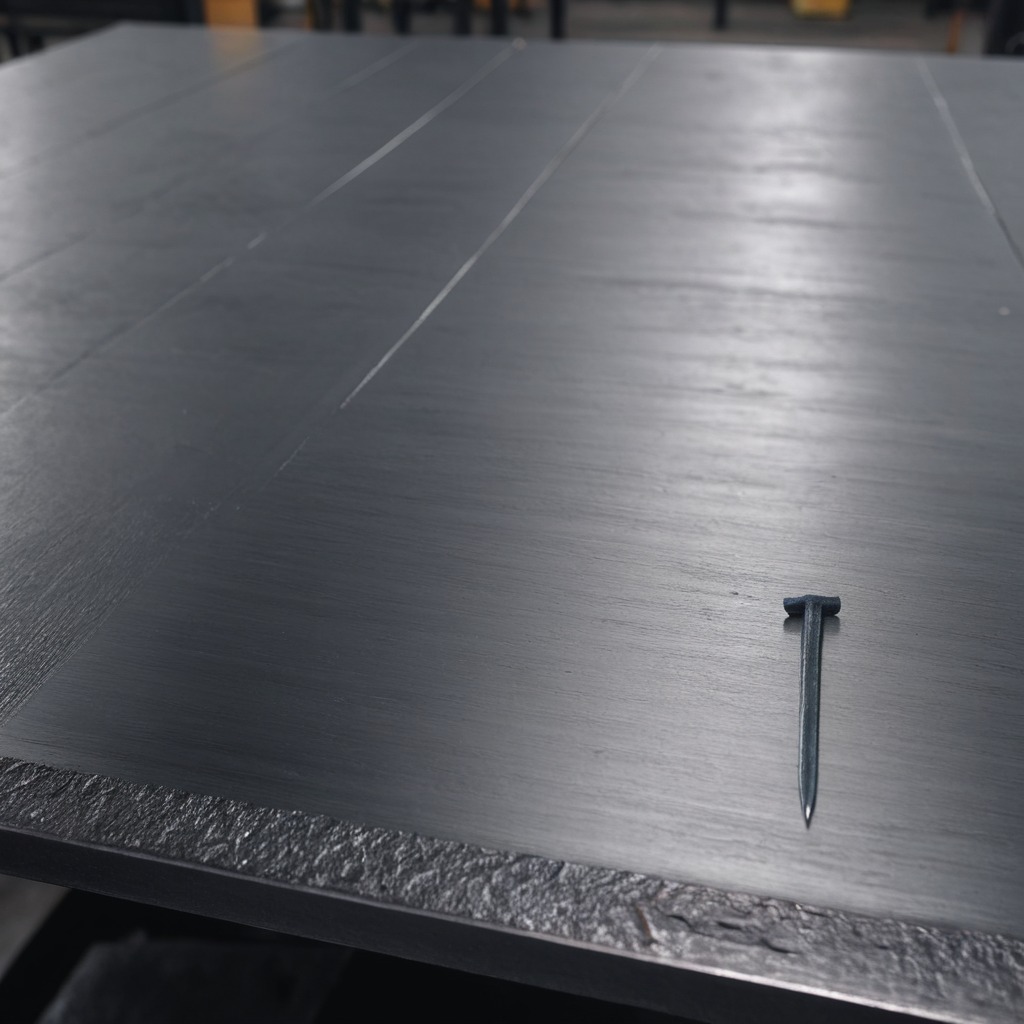
An iron nail is lying on the cold steel table in a mining workshop.